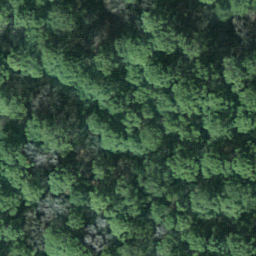
Label: forest